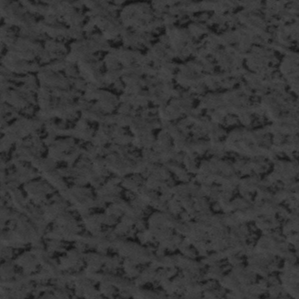
Label: frost